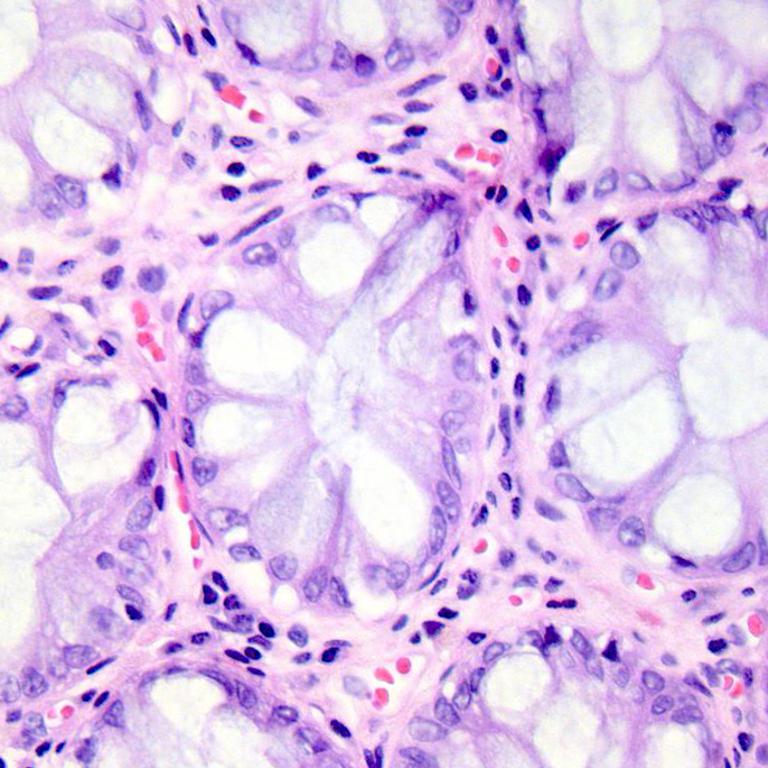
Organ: colon
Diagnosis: benign